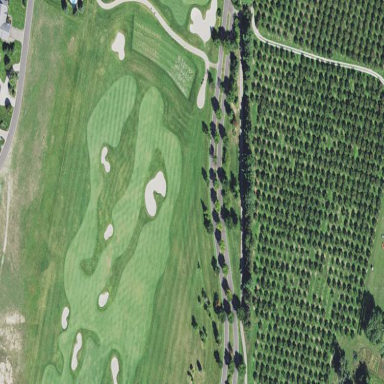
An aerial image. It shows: Golf fairway surrounded by grass.